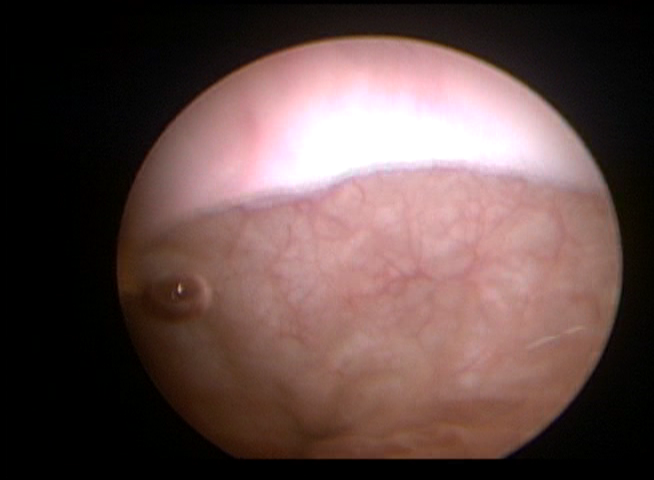
Modality: WLC
Class: Normal mucosa
Bladder cancer association: No